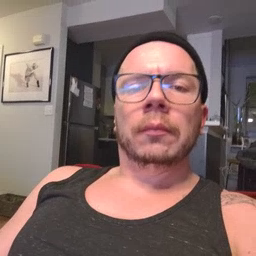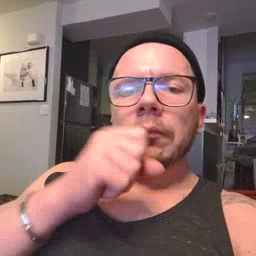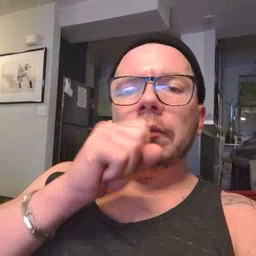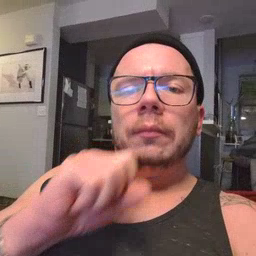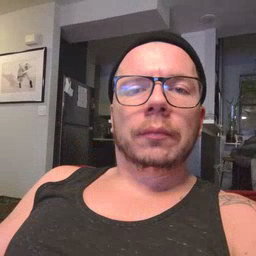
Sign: icecream